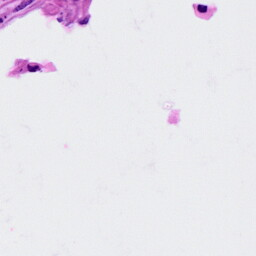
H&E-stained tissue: Cervix